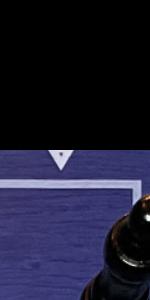
Label: Empty